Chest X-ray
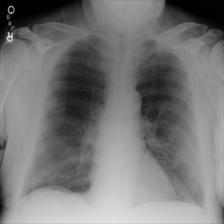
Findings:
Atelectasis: negative
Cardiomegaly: negative
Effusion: negative
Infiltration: negative
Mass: negative
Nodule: negative
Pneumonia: negative
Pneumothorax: negative
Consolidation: negative
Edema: negative
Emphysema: negative
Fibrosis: negative
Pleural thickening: negative
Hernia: negative